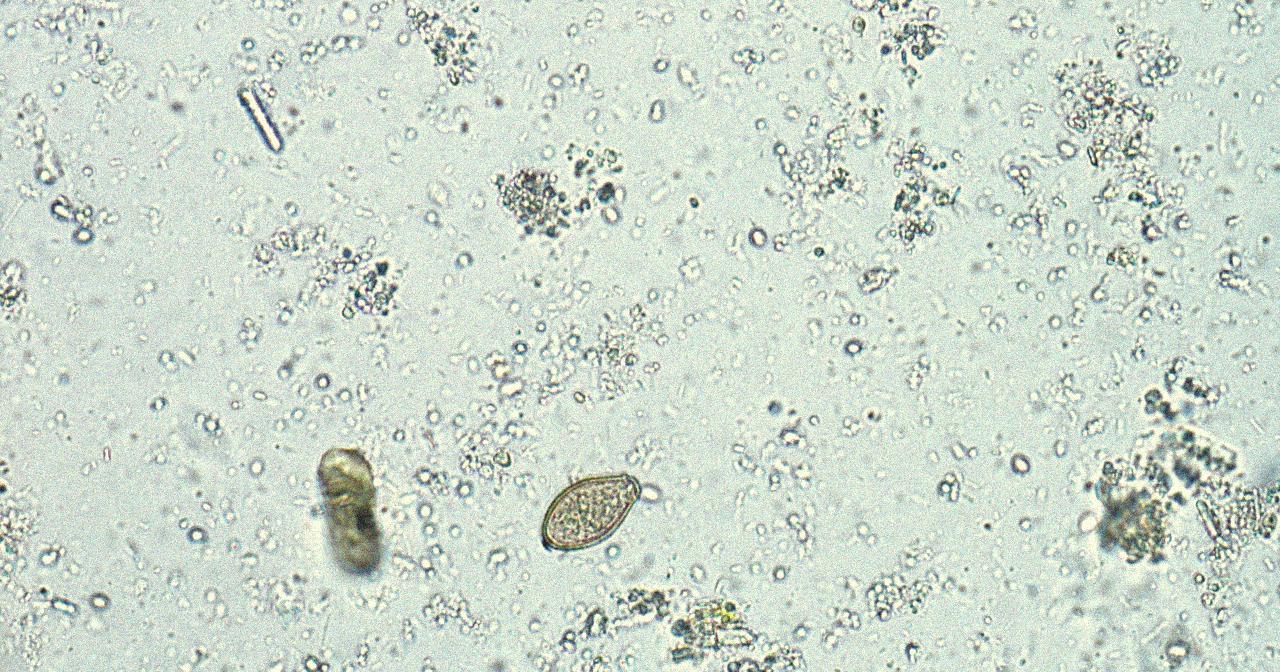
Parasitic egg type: Opisthorchis viverrine